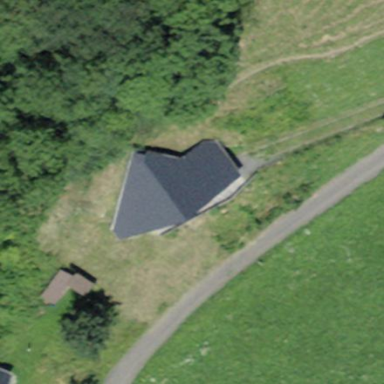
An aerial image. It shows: Gabled roof house.